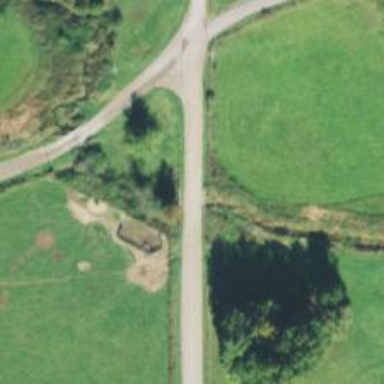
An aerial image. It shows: Residential road with bridge.